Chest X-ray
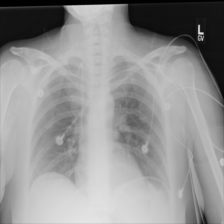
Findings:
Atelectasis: negative
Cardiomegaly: negative
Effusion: negative
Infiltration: negative
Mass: positive
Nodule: negative
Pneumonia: negative
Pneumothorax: negative
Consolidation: negative
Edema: negative
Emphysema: negative
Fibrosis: negative
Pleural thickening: negative
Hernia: negative